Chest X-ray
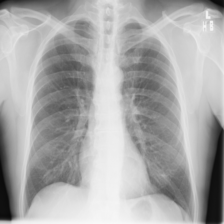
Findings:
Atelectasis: negative
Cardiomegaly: negative
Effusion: negative
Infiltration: negative
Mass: negative
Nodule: negative
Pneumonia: negative
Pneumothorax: negative
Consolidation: negative
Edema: negative
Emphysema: negative
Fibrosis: negative
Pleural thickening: negative
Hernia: negative